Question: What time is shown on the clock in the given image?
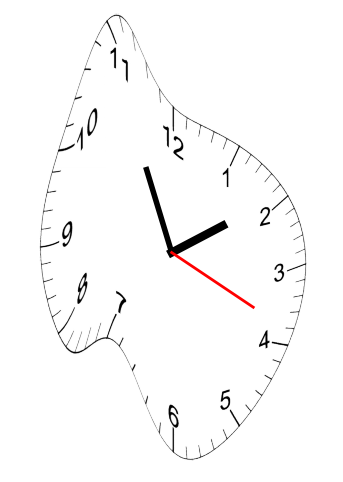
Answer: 01:55:19